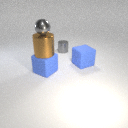
large brown metal cylinder below small gray metal sphere